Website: ulta-beauty
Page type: payment
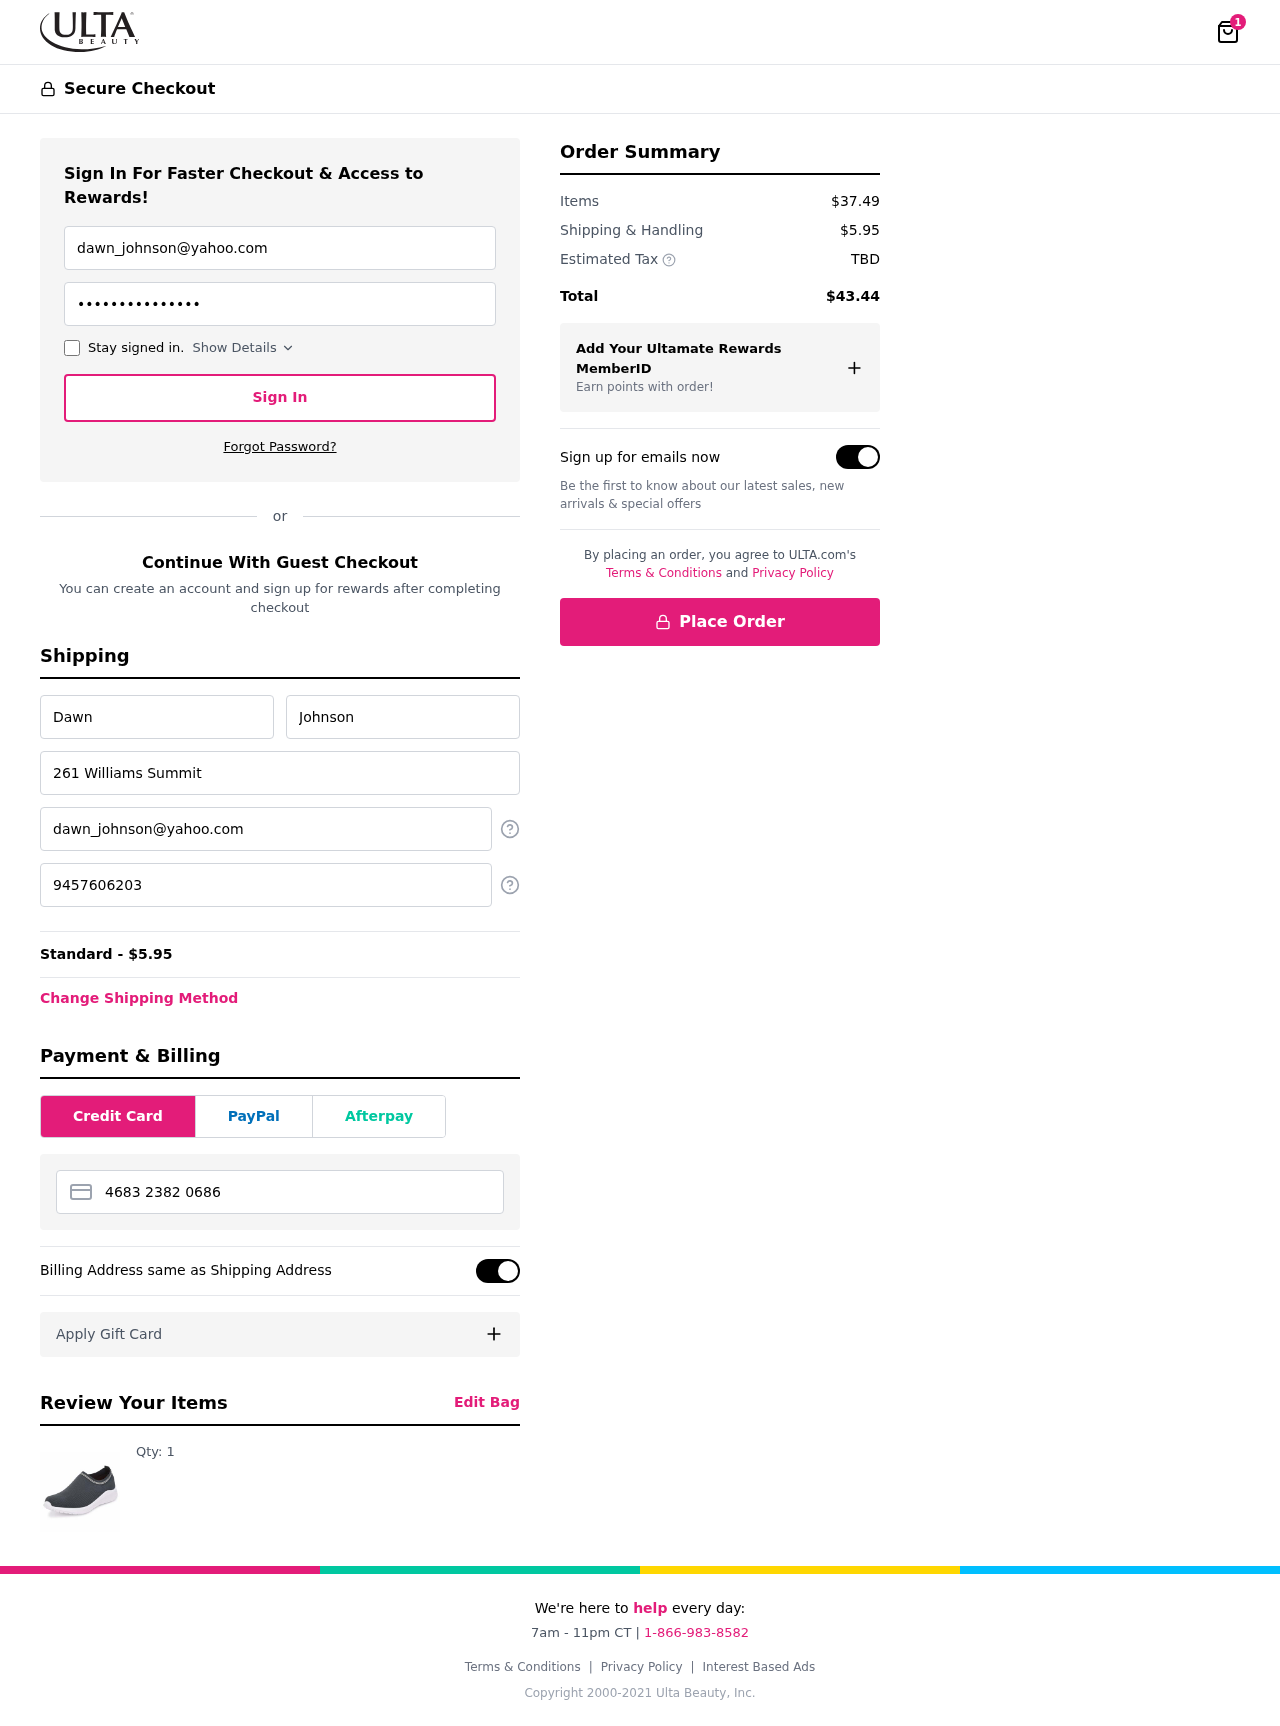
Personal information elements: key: PII_CARD_NUMBER
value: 4683 2382 0686 9838
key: PII_EMAIL
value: dawn_johnson@yahoo.com
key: PII_FIRSTNAME
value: Dawn
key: PII_LASTNAME
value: Johnson
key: PII_PHONE
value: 9457606203
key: PII_STREET
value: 261 Williams Summit
Product elements: key: PRODUCT1_QUANTITY
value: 1
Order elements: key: ORDER_NUM_ITEMS
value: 1
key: ORDER_SHIPPING_COST
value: $5.95
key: ORDER_SHIPPING_COST
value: Standard - $5.95
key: ORDER_SUBTOTAL
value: $37.49
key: ORDER_TAX
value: TBD
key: ORDER_TOTAL
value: $43.44